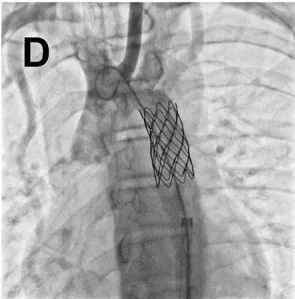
A free flow of the perfused contrast medium to the distal segment just after the operation.
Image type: radiology (x_ray)